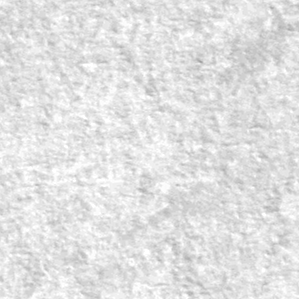
Label: frost